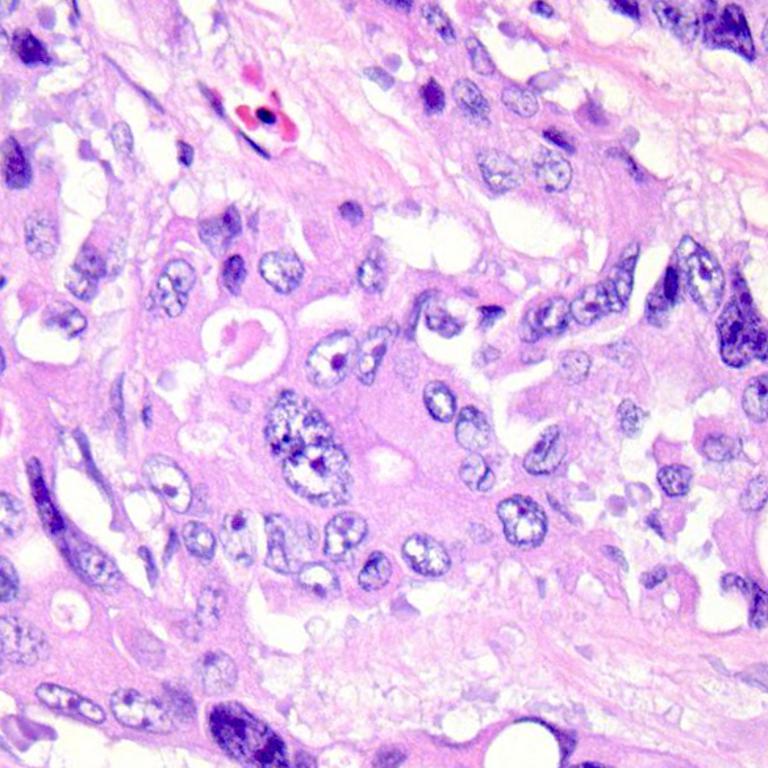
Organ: colon
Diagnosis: adenocarcinomas